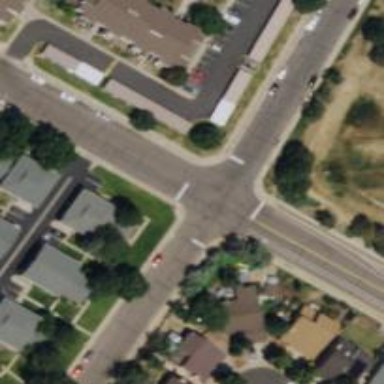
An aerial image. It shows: Road with stop sign.